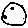
Label: moon